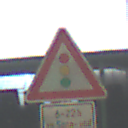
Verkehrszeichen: Lichtzeichenanlage
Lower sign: ZeitangabenMitBeschraenkungAufWochentage4
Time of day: MorningAfternoon
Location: Roofed (Special)
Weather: NotSpecified
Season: NotSpecified
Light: Artificial